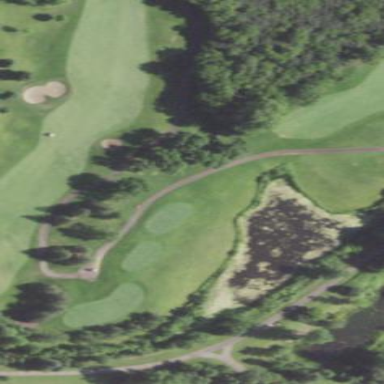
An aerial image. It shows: Picturesque scene of golf course with lateral water hazard.